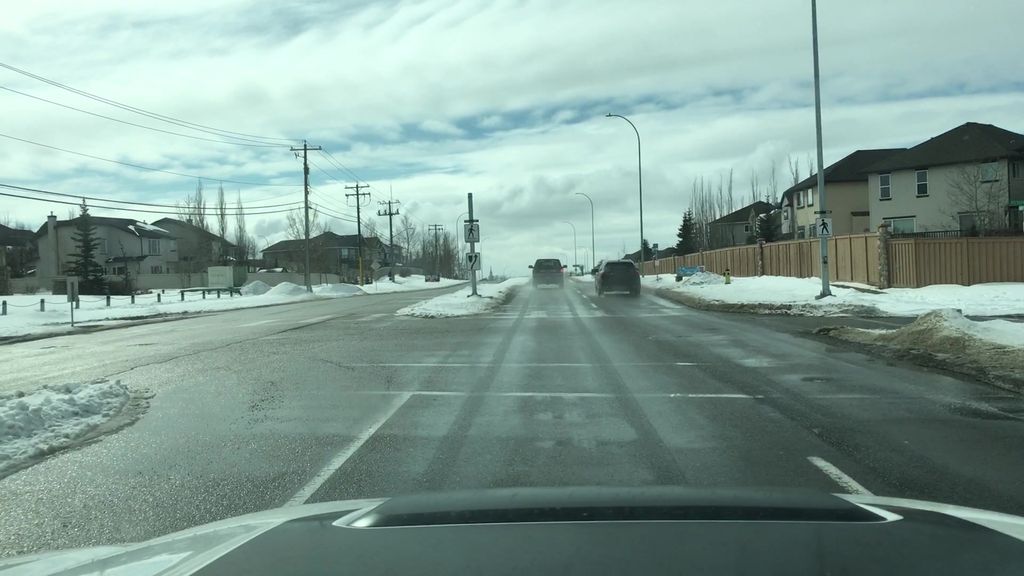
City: calgary